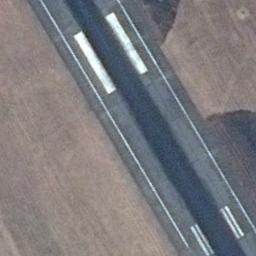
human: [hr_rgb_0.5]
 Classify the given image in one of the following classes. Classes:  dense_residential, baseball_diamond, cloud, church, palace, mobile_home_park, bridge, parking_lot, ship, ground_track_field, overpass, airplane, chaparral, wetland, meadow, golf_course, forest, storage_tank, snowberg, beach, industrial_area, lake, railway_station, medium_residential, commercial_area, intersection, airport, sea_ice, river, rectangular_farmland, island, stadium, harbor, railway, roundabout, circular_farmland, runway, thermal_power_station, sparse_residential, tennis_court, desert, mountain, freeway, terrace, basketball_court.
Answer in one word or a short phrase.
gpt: runway